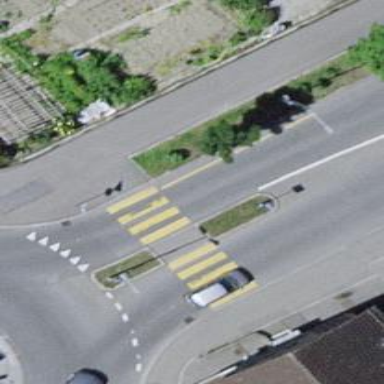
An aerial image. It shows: Uncontrolled crossing with pedestrian island.